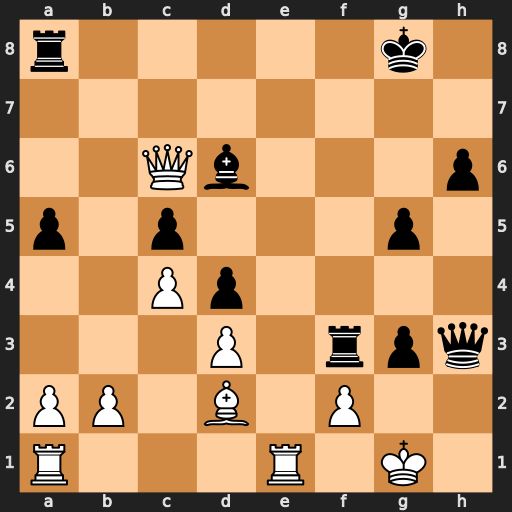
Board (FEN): r5k1/8/2Qb3p/p1p3p1/2Pp4/3P1rpq/PP1B1P2/R3R1K1
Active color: w
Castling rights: -
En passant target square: -
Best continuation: Qxa8+ Rf8 Qd5+